Question: Here is a link to this setup in SQLFiddle - <URL>
I want to find all the students who did both a pre and a post test. I then want to get an overall percent change from the pretest to the post test.
Here is my query which is not returning any result for the post test:
'''
SELECT studid, TestDate, pre, post, ROUND( (
( post - pre ) / pre ) *100, 1 ) AS percentChange
FROM bodpod
WHERE ID2 = 'fall'
AND studid != ''
GROUP BY studid
HAVING COUNT( DISTINCT ID1 ) >1
AND TestDate LIKE '%2013%'
'''
Here is sample data for one student:

How can I rewrite that query to get the desired results which is an overall percent change for all students that took the pre AND the post test in the fall of 2013?
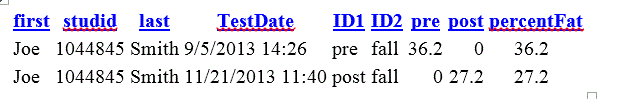
Answer: ### Edit # 2:
After looking at the data in your fiddle, and guessing that the raw data are already percentages, I suggest something like this:
'''
select round(sum(After)/count(After) - sum(B4)/count(B4), 2) '% Change' from
(select studid, sum(pre) 'B4' , sum(post) 'After'
from bodpod
group by studid
having After > 0 and B4 > 0) data;
'''
Corrected:
'''
SELECT t1.studid, t1.TestDate, t1.pre, t2.post, ROUND( (
( t2.post - t1.pre ) / t1.pre ) *100, 1 ) AS percentChange
FROM bodpod t1
join bodpod t2 on t1.studid = t2.studid
WHERE t1.ID2 = 'fall'
AND t1.studid != ''
and t2.pre=0
GROUP BY studid
HAVING COUNT( DISTINCT t1.ID1 ) >1
AND TestDate LIKE '%2013%'
'''
When I run it (in MySQL Workbench) I get:
'''
studid TestDate pre post percentChange
<PHONE> 8/12/2013 10:38 27.7 22.8 -17.7
'''
For cumulative percentage (assumes no weighting required):
'''
SELECT ROUND( ( (sum(After) - sum(B4)) / sum(B4) ) *100, 1 ) AS percentChange from
(SELECT t1.studid, t1.TestDate, t1.pre as B4, t2.post as After
FROM bodpod t1
join bodpod t2 on t1.studid = t2.studid
WHERE t1.ID2 = 'fall'
AND t1.studid != ''
and t2.pre=0
GROUP BY studid
HAVING COUNT( DISTINCT t1.ID1 ) >1
AND TestDate LIKE '%2013%') scores
'''